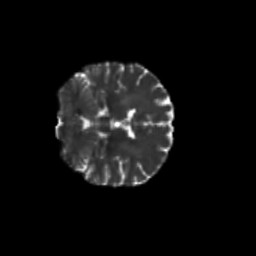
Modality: T2w
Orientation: coronal
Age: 63
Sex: female
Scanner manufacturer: siemens
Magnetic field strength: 3 T
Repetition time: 8.6 s
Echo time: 0.095 s